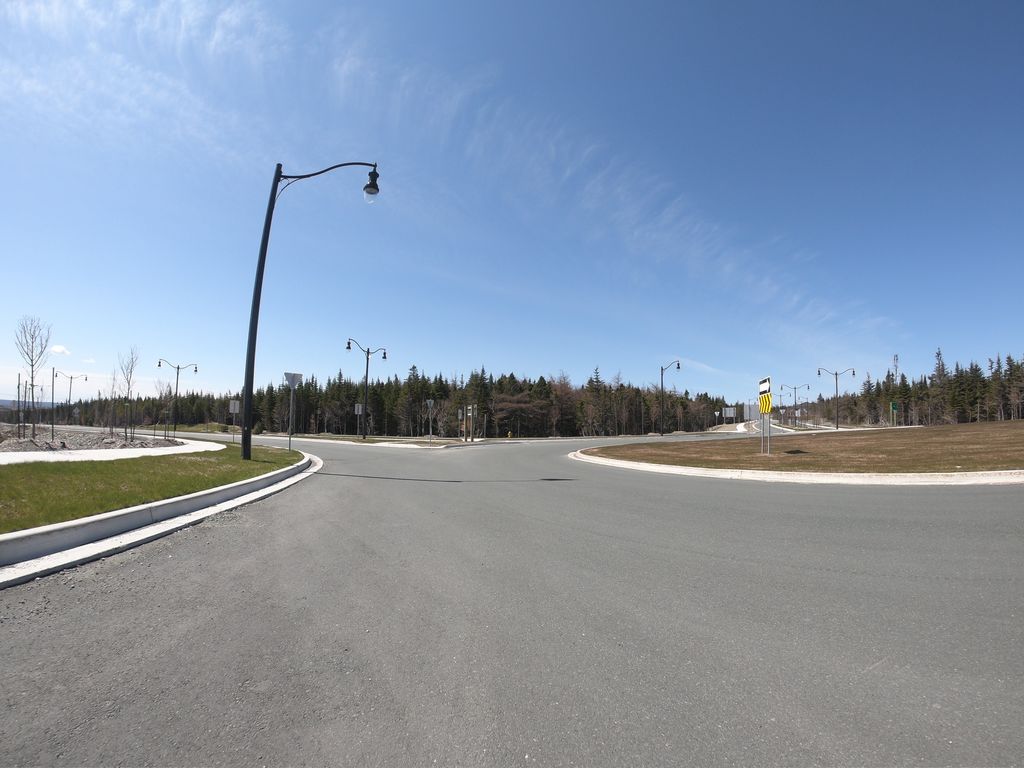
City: st_johns